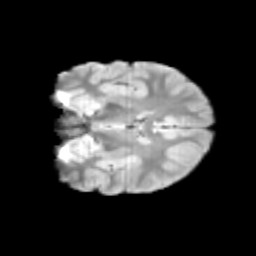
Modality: T2w
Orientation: coronal
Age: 10
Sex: male
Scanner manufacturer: siemens
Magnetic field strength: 3 T
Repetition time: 3.8 s
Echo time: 0.07 s